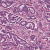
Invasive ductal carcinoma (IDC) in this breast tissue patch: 1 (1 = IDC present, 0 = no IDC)